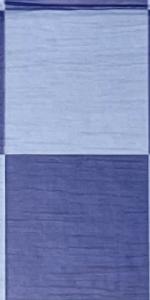
Label: Empty